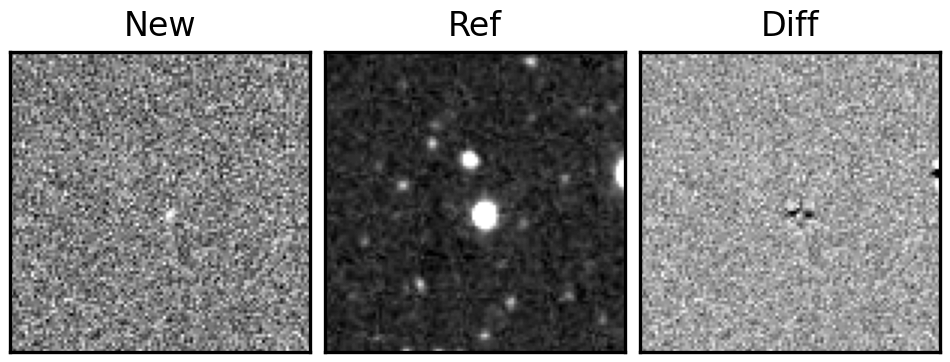
Label: bogus